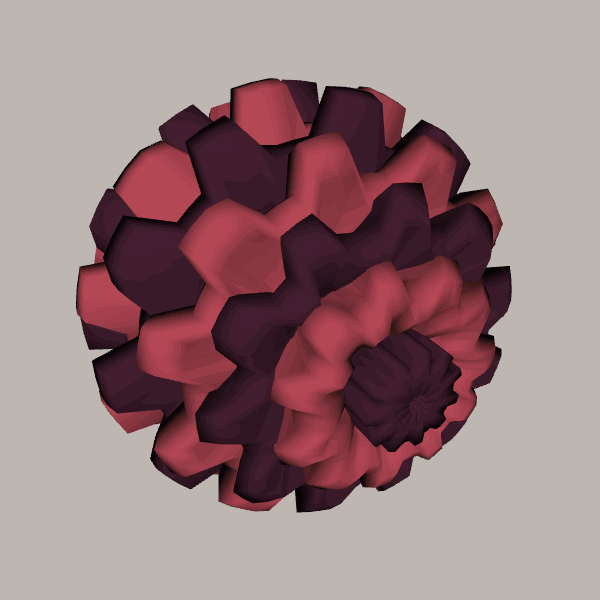
Background: light